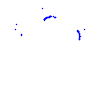
Particle: kaon